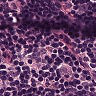
Metastatic tissue present: no